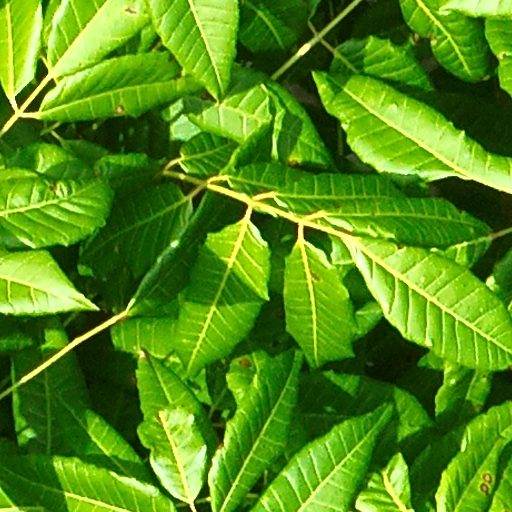
Species: Astronium graveolens
GBIF accepted scientific name: Astronium graveolens
Crown area (m\u00b2): 147.472